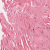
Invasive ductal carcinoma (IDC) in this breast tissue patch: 0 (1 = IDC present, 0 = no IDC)